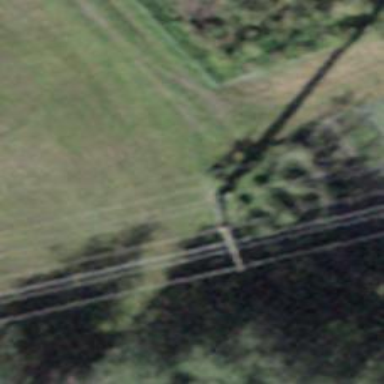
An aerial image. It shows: Grass track with grade5 track type.